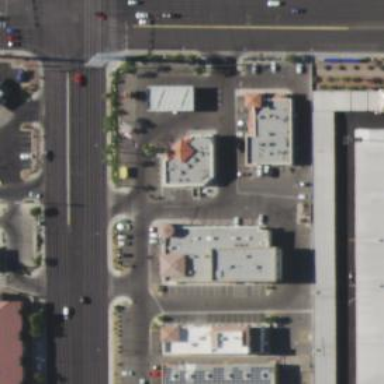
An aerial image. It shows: Convenience shop.